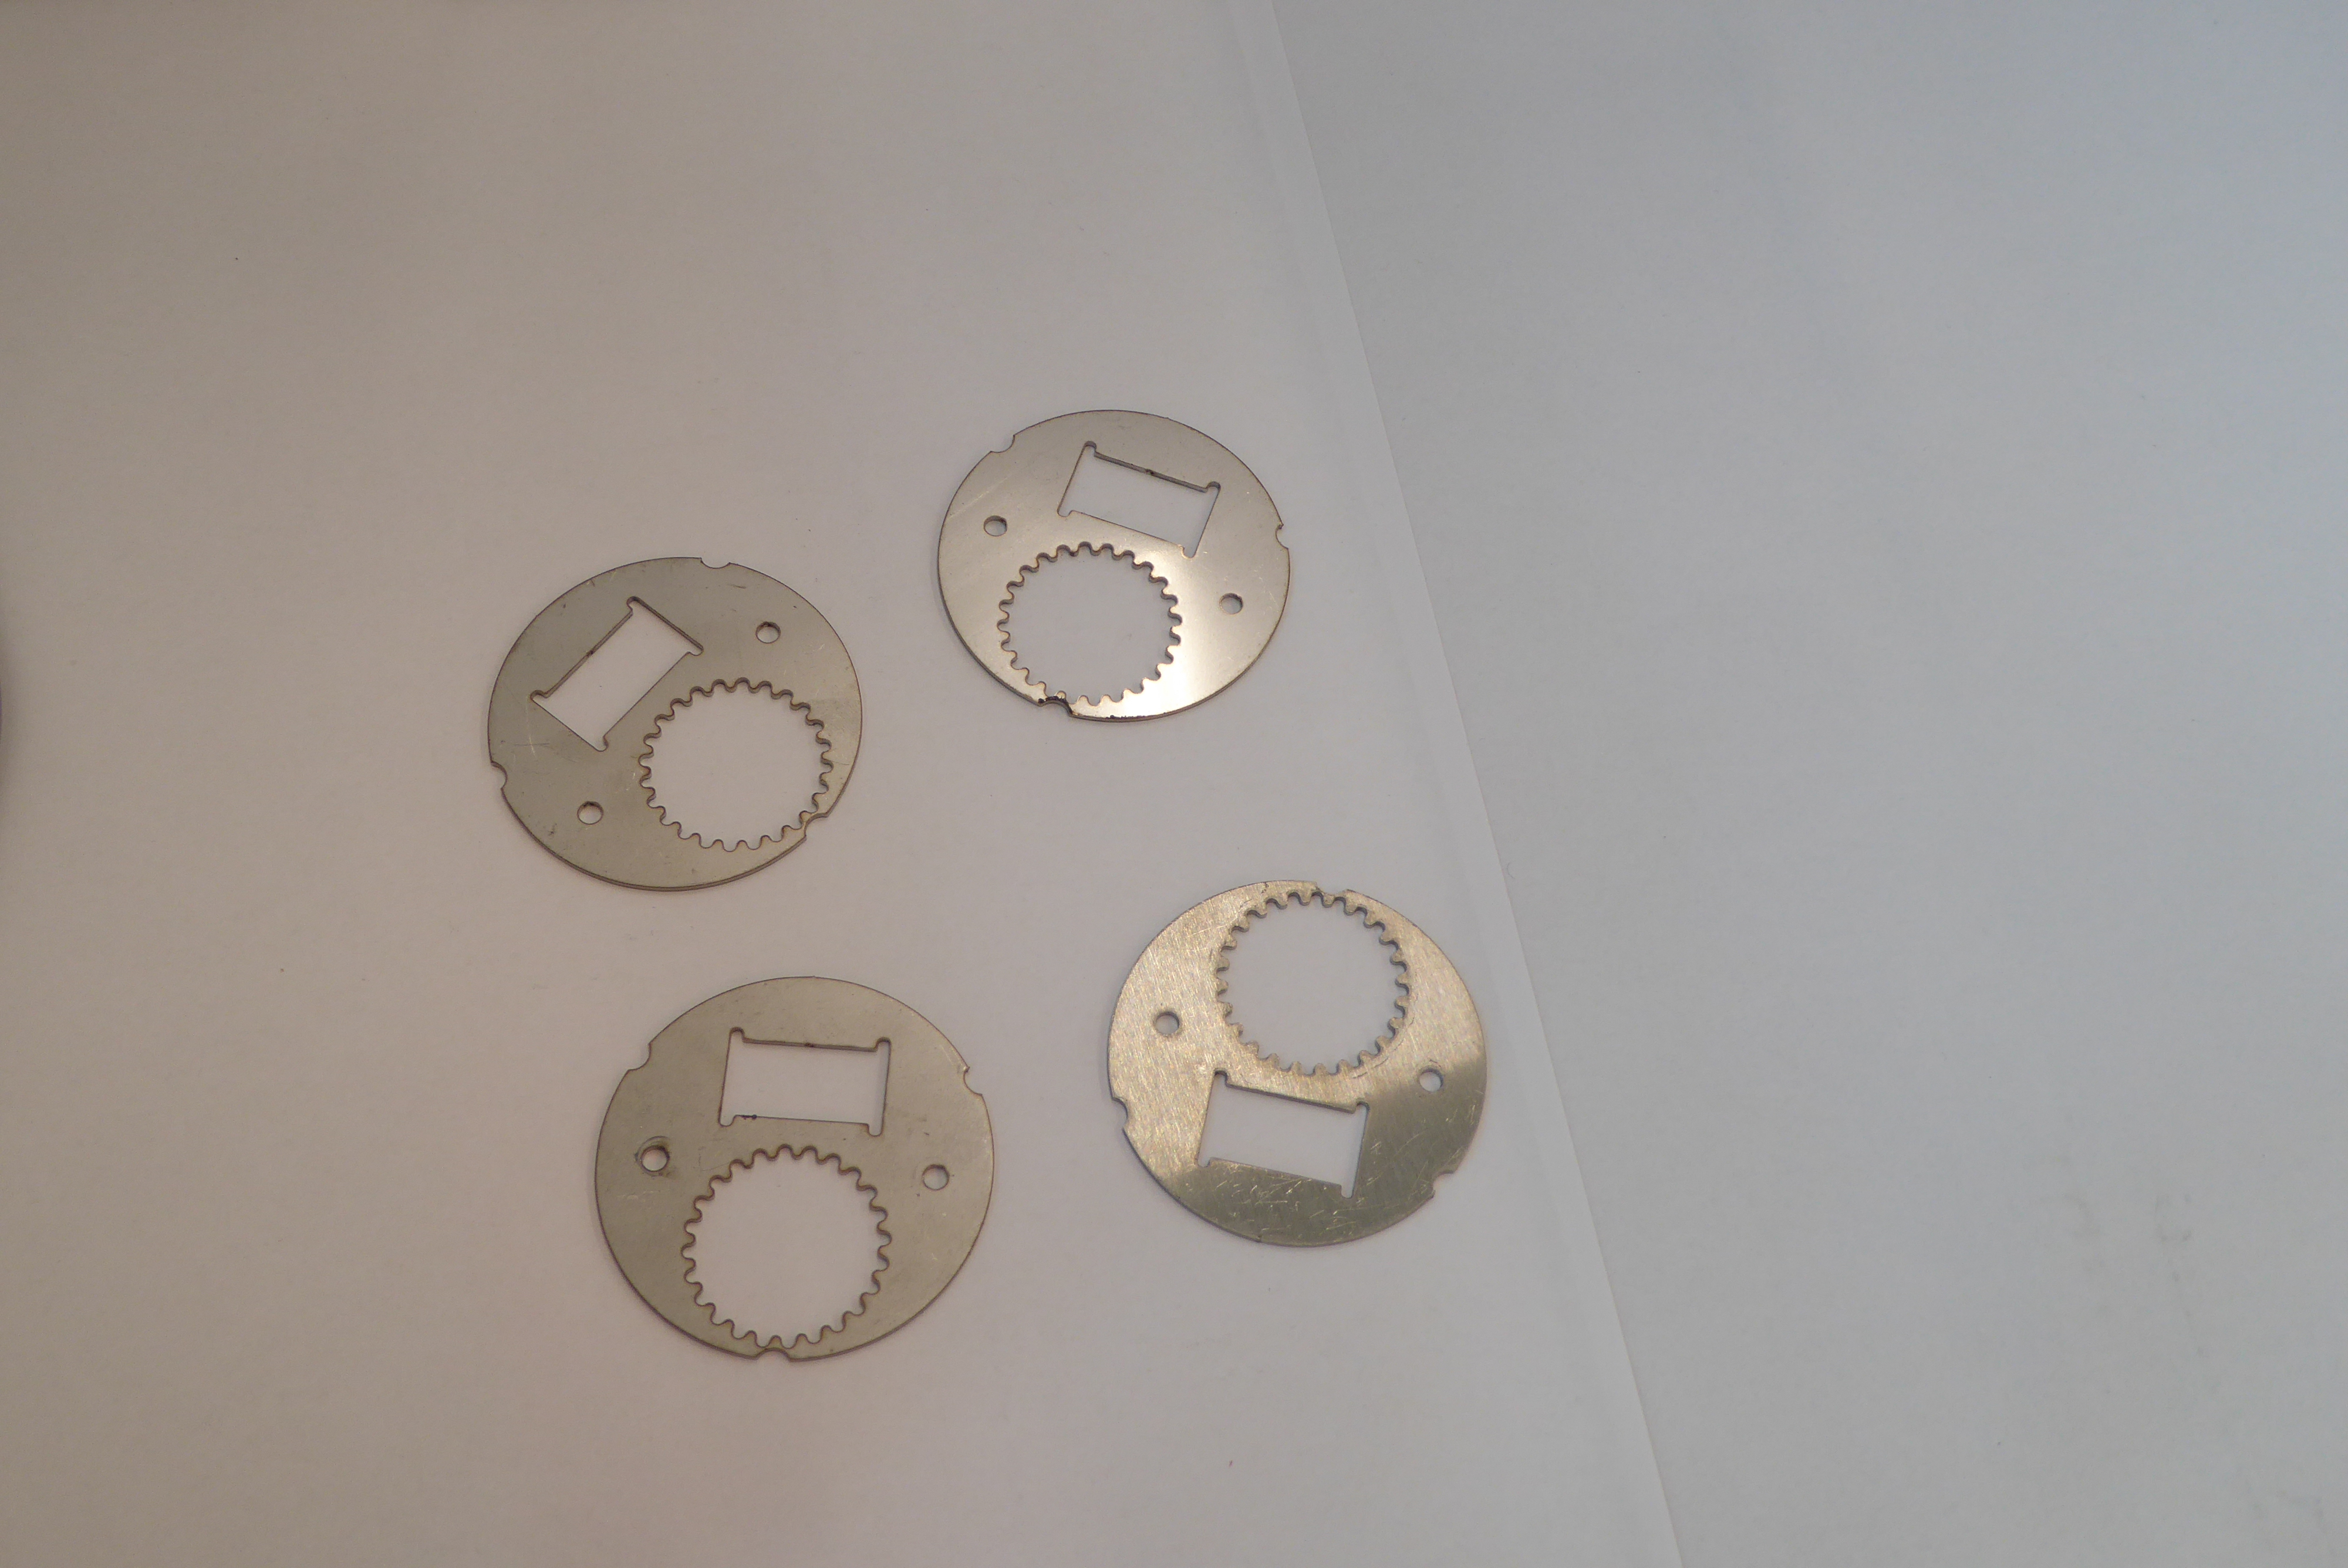
Label: Bottle Opener - Inlay